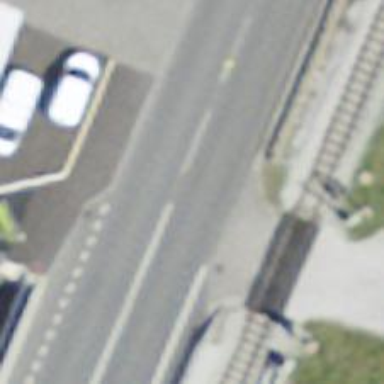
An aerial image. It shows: Secondary road.